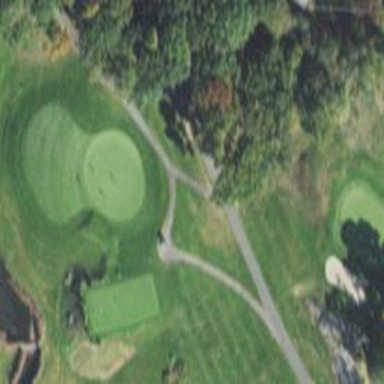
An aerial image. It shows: Golf cartpath that is also road path.